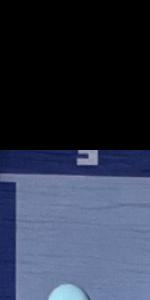
Label: Empty